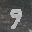
Label: 9